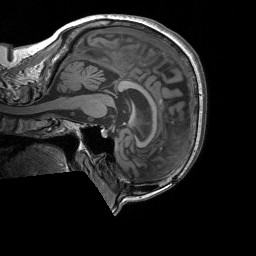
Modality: T1w
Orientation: sagittal
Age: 80
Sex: female
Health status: healthy
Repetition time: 1.9 s
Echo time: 0.00252 s